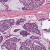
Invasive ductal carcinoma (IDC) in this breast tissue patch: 1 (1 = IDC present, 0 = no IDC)